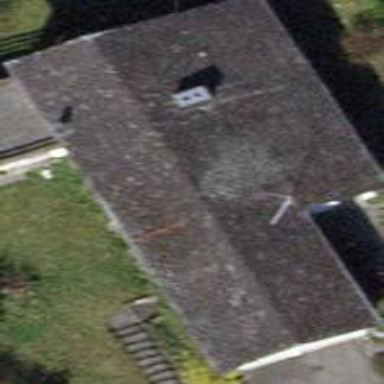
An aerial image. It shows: Detached building with gabled roof.